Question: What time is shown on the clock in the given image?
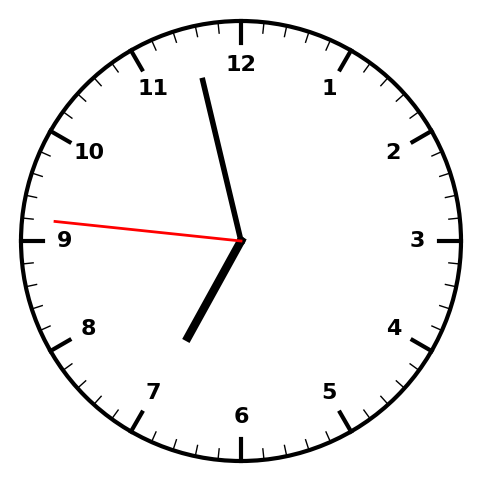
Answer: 06:57:46